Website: lowes
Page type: address-validator
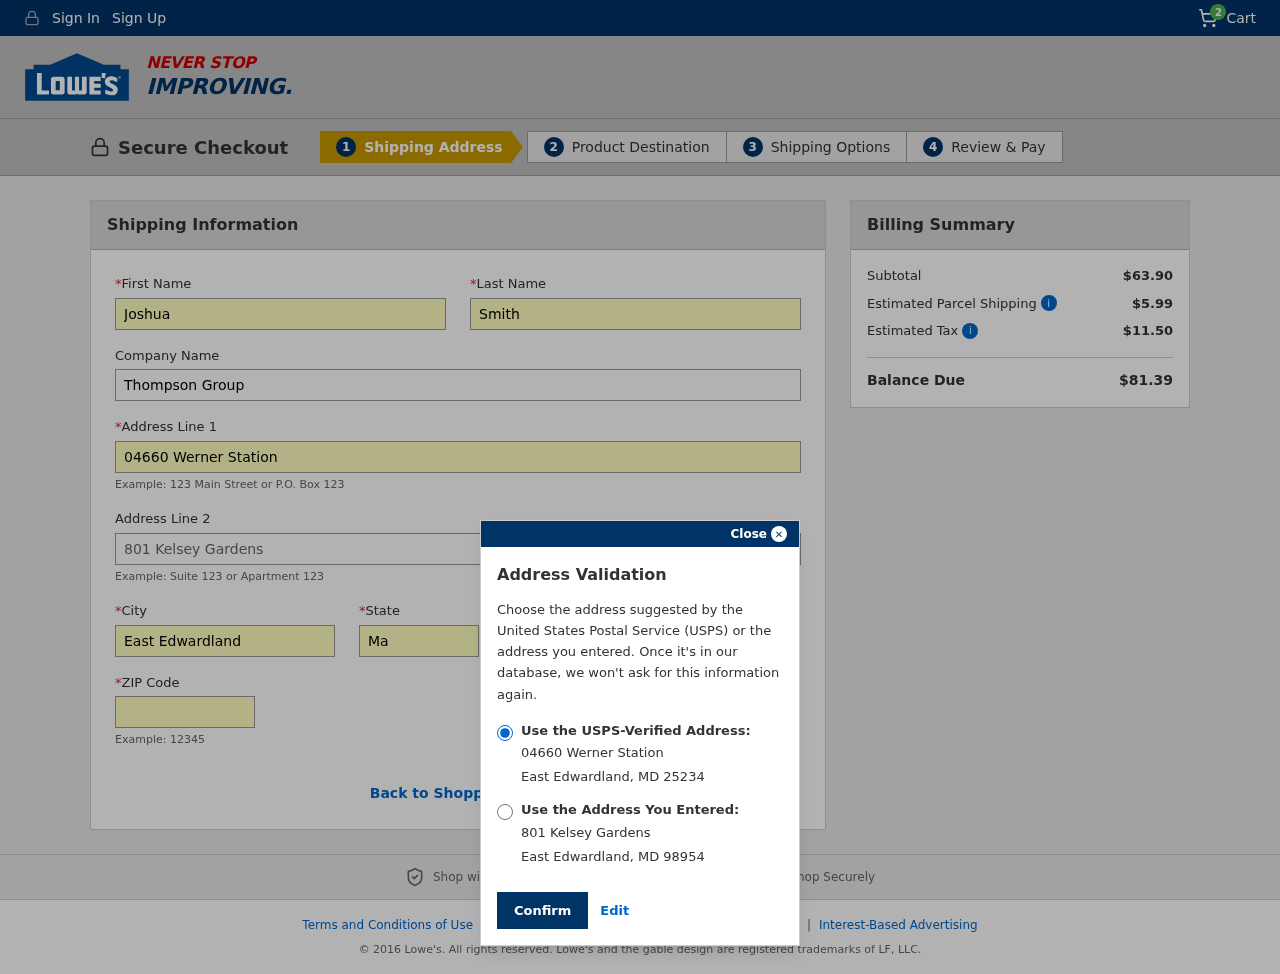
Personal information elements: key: PII_CITY
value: East Edwardland
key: PII_COMPANY
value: Thompson Group
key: PII_FIRSTNAME
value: Joshua
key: PII_LASTNAME
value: Smith
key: PII_POSTCODE
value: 25234
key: PII_POSTCODE2
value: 98954
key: PII_STATE
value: Maryland
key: PII_STATE_ABBR
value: MD
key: PII_STREET
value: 04660 Werner Station
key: PII_STREET2
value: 801 Kelsey Gardens
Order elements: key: ORDER_NUM_ITEMS
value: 2
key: ORDER_SUBTOTAL
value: $63.90
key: ORDER_SHIPPING_COST
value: $5.99
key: ORDER_TAX
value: $11.50
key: ORDER_TOTAL
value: $81.39